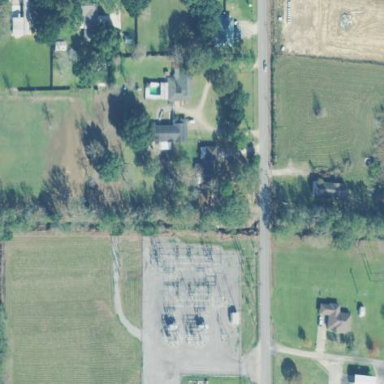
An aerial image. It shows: Outdoor power substation surrounded by fence. The substation operates at the distribution level.